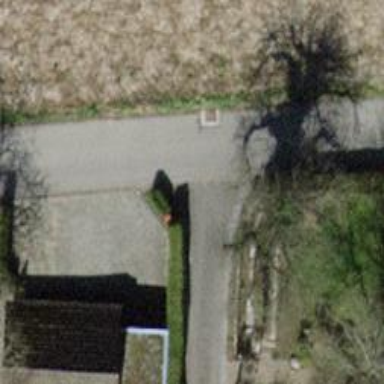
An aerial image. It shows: Hedge acting as barrier.